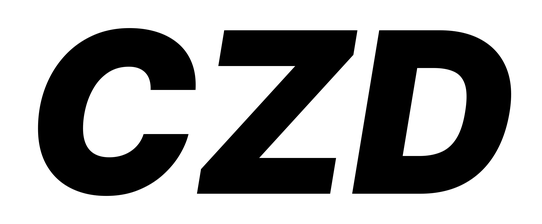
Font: Inter-Italic_Black_Italic